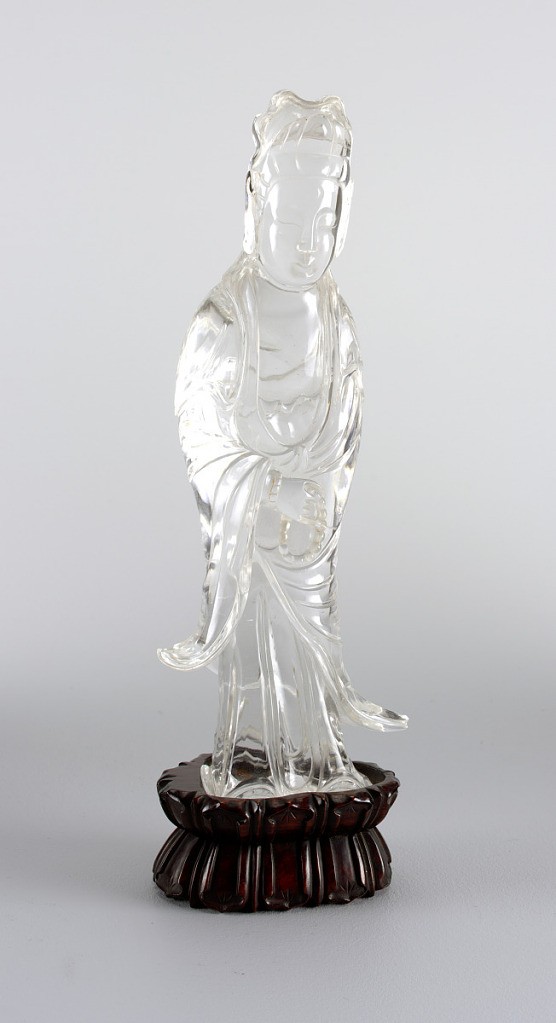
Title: Standing Guanyin ("Goddess of Mercy")
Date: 19th century
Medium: rock crystal; wood
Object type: devotional sculpture
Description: Standing Guanyin (Quan-yin: Goddess of Mercy) holds rosary in right hand, left hand hidden in wide sleeve. Shown with head partially covered by mantle, hem of this garment curls about figure.